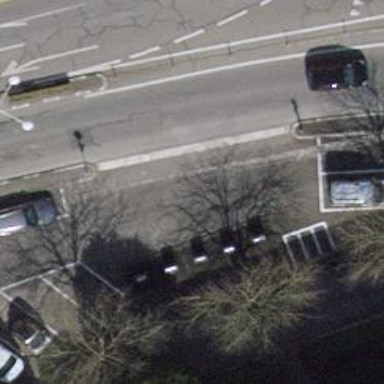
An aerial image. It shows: Bollard barrier.